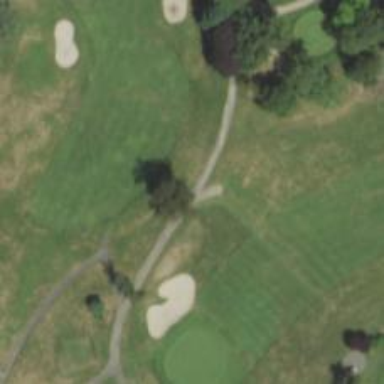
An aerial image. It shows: Path for both road and golf.